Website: macys
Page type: billing-address
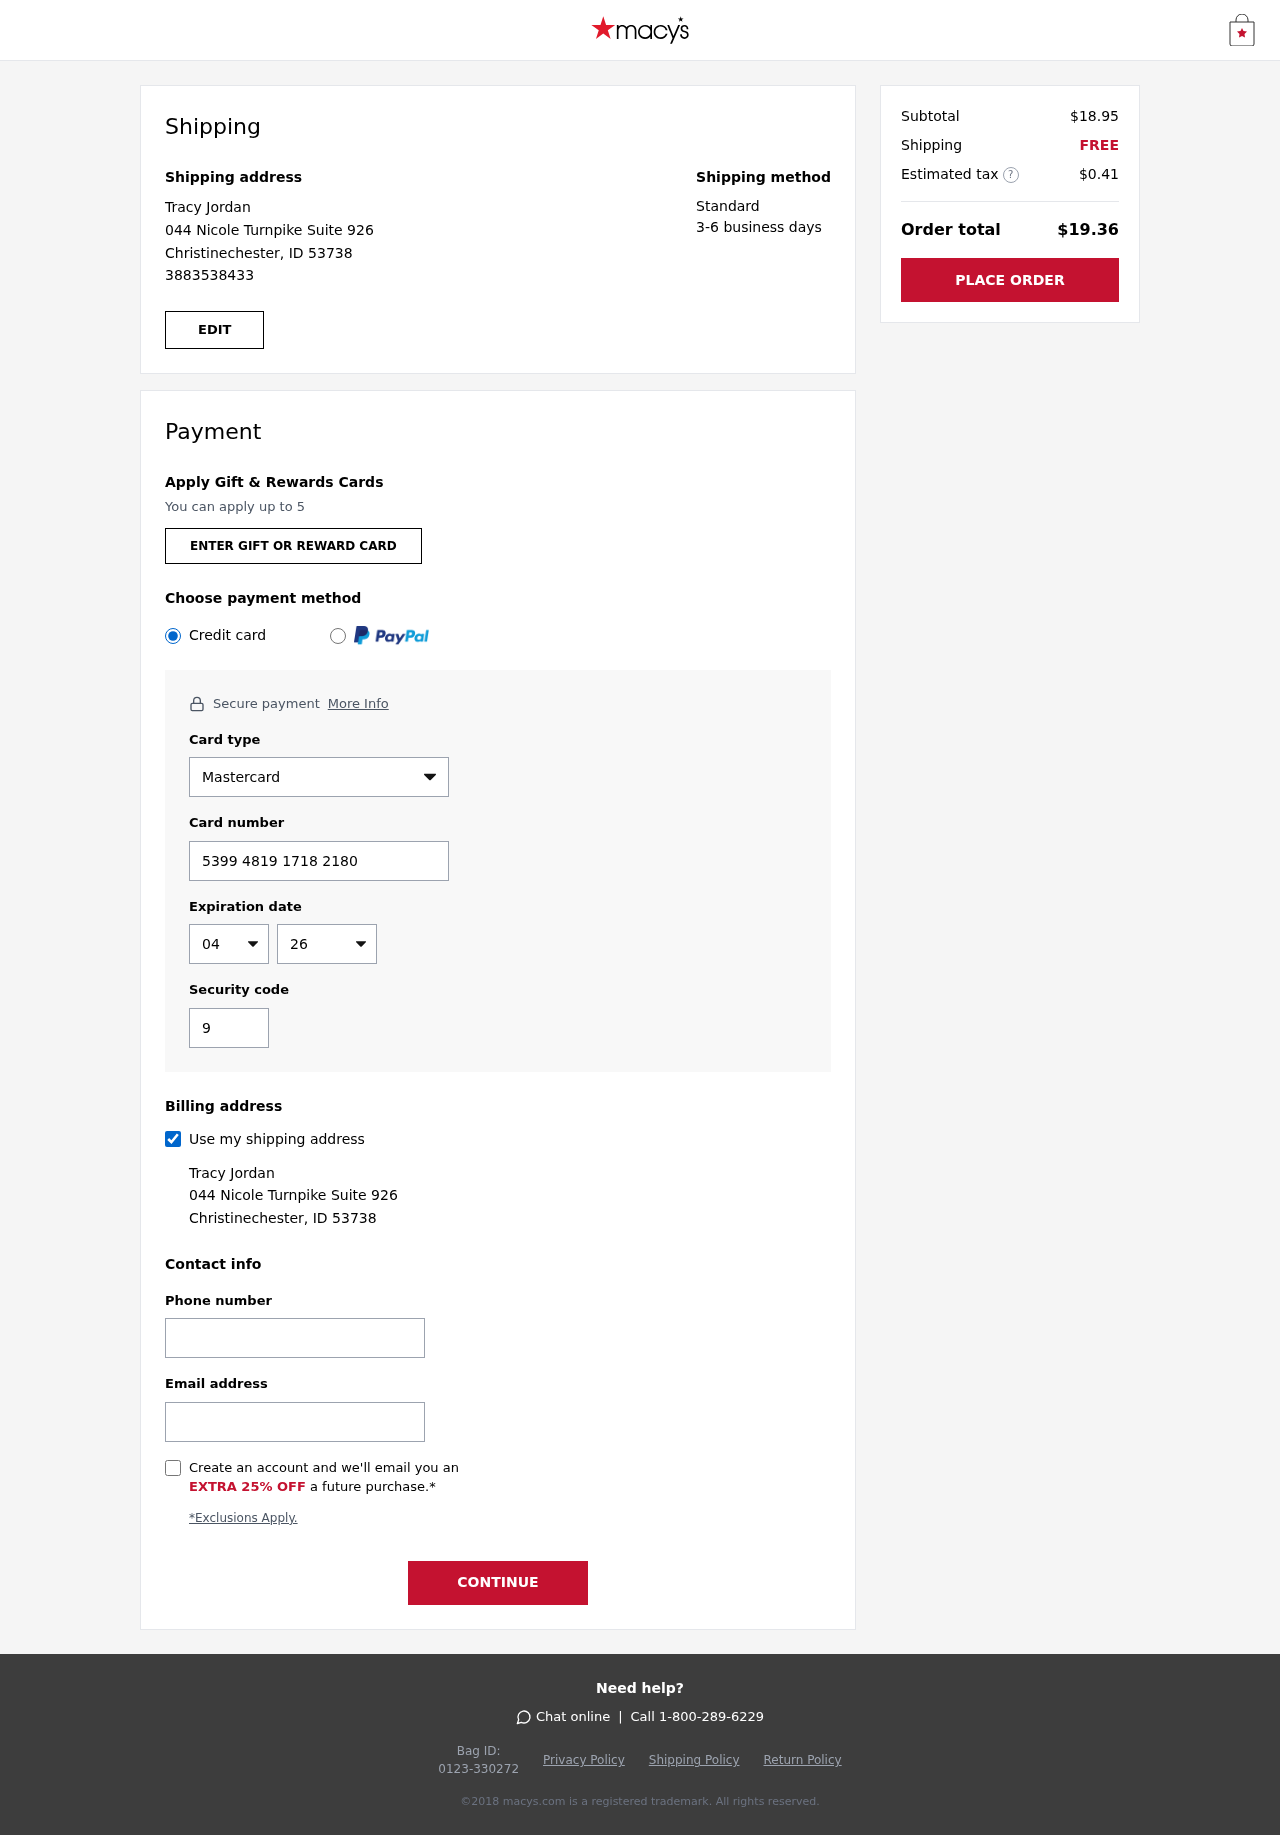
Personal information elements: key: PII_CARD_CVV
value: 996
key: PII_CARD_EXPIRY_MONTH
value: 04
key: PII_CARD_EXPIRY_YEAR
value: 26
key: PII_CARD_NUMBER
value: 5399 4819 1718 2180
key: PII_CARD_TYPE
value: Mastercard
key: PII_EMAIL
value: tjordan@yahoo.com
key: PII_FULLNAME
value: Tracy Jordan
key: PII_PHONE
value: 3883538433
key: PII_STREET
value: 044 Nicole Turnpike Suite 926
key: PII_CITY_STATE_ZIP
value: Christinechester, ID 53738
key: PII_FIRSTNAME
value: Tracy
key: PII_LASTNAME
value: Jordan
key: PII_FULLNAME2
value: Tracy Jordan
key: PII_FULLNAME3
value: Tracy Jordan
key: PII_FIRSTNAME2
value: Tracy
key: PII_FIRSTNAME3
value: Tracy
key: PII_LASTNAME2
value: Jordan
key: PII_LASTNAME3
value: Jordan
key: PII_FIRSTNAME_DERIVED
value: Tracy
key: PII_LASTNAME_DERIVED
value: Jordan
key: PII_FULLNAME_DERIVED
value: Tracy Jordan
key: PII_NAME_FULL_DERIVED
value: Tracy Jordan
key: PII_PHONE2
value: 3883538433
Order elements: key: ORDER_SUBTOTAL
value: $18.95
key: ORDER_SHIPPING_COST
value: FREE
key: ORDER_TAX
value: $0.41
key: ORDER_TOTAL
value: $19.36